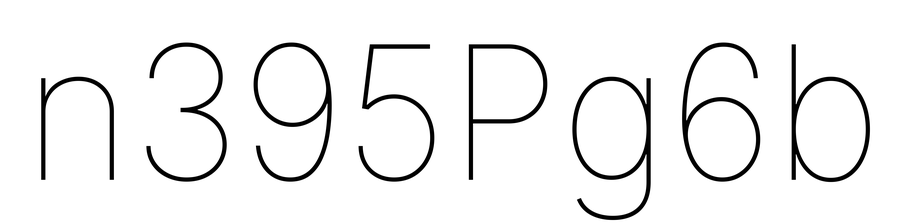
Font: Inter_Thin